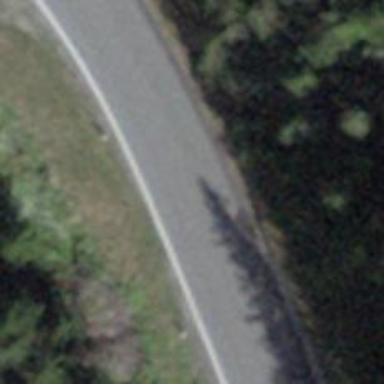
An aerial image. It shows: Tertiary road with asphalt surface and no sidewalks.